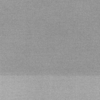
Label: dusty